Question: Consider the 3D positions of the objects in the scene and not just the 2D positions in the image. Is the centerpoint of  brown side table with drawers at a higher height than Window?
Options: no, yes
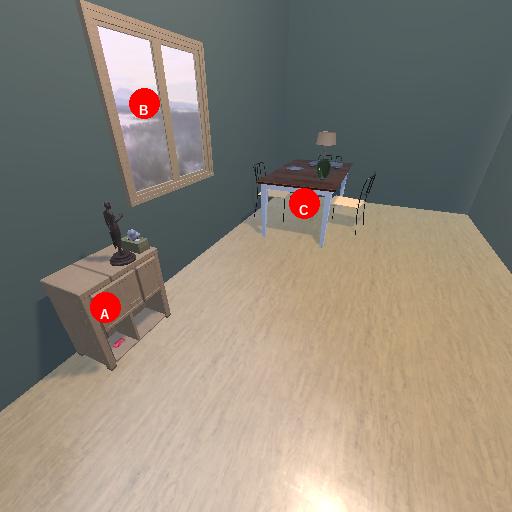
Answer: no